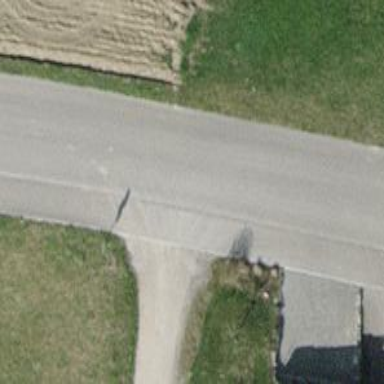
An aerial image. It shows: Unclassified road with asphalt surface.